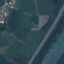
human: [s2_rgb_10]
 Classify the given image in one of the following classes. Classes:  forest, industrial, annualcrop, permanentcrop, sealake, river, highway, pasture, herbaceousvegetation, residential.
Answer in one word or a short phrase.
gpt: Highway